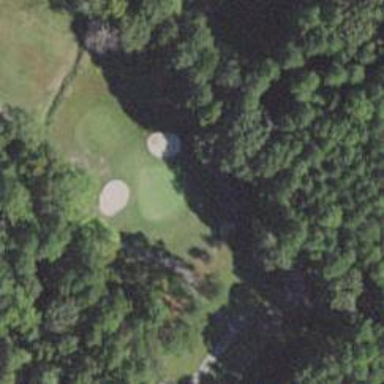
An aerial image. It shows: View of golf hole.